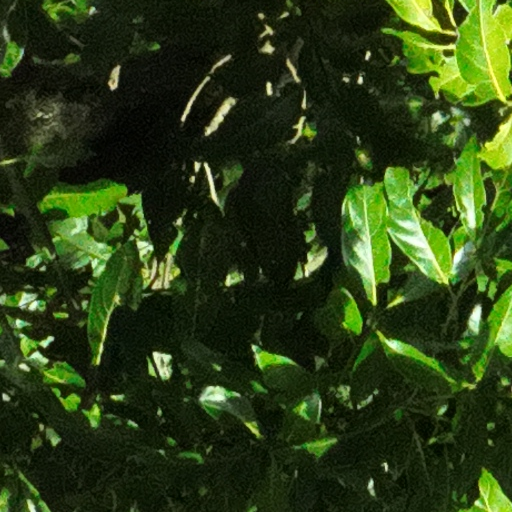
Species: Nectandra lineata
GBIF accepted scientific name: Nectandra lineata
Crown area (m\u00b2): 19.266